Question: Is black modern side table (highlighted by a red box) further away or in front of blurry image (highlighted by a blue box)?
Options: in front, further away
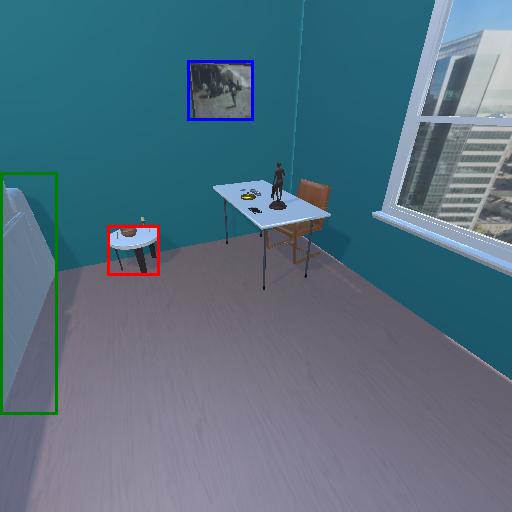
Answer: in front